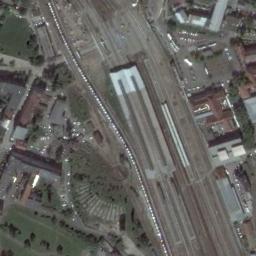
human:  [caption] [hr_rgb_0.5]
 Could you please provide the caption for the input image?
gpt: There are several towering trees on one side of the railway .

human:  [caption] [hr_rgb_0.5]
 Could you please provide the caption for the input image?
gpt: There are many buildings of different shapes beside the railway .

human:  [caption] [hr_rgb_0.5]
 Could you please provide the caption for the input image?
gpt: The railway is next to some houses .

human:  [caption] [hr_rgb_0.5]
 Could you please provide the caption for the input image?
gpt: These railways are flanked by some buildings and a train is on one railway .

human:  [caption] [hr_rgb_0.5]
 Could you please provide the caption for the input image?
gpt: There are many buildings beside the railway .